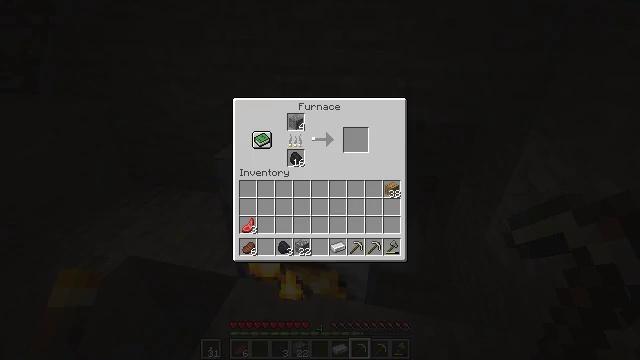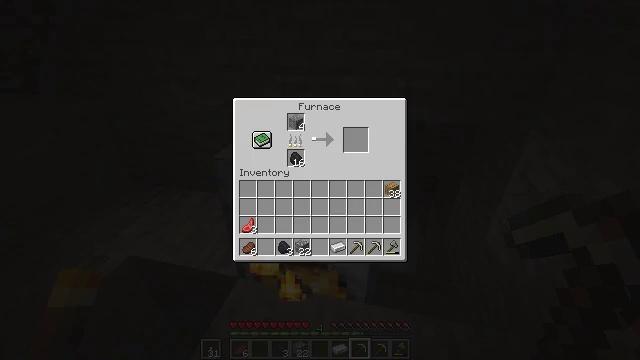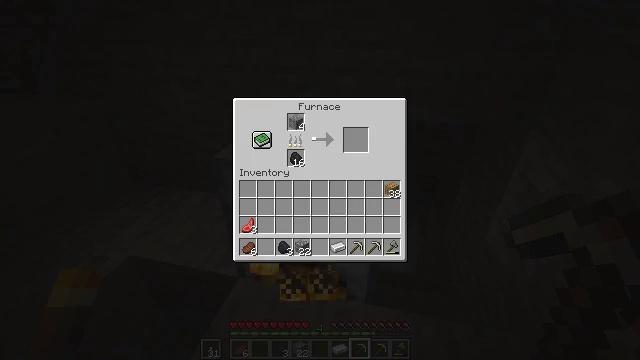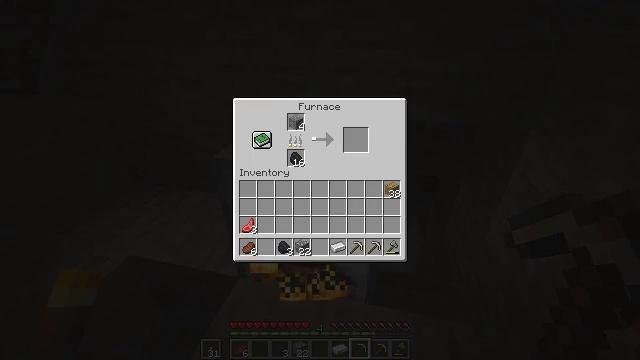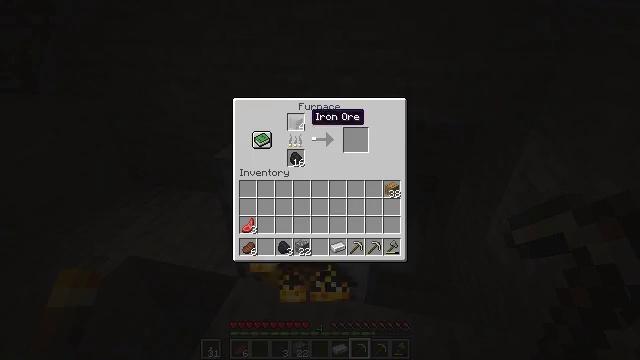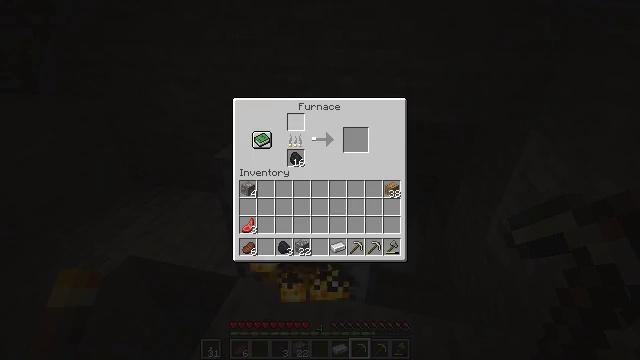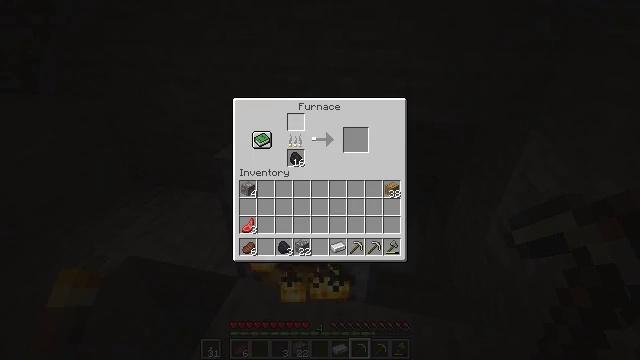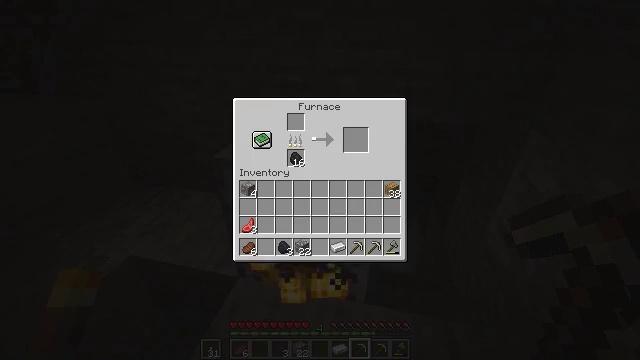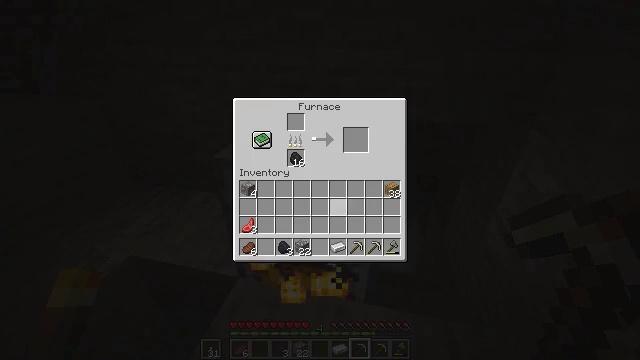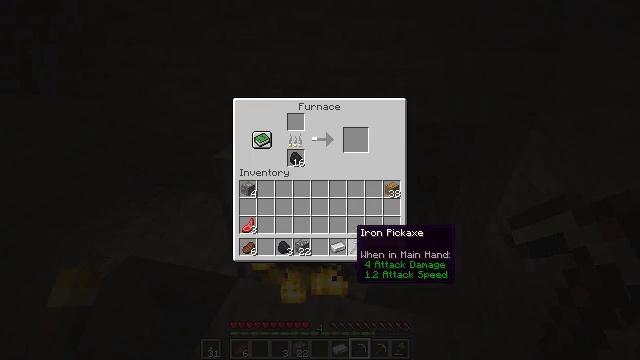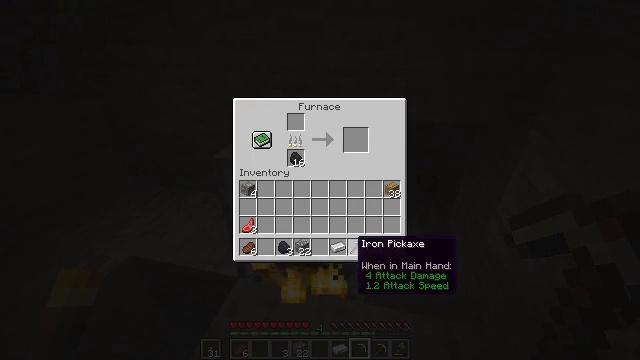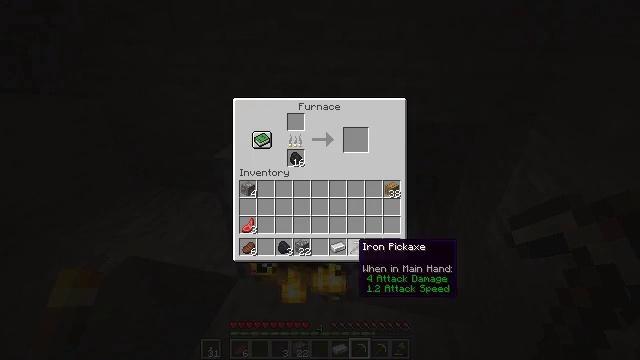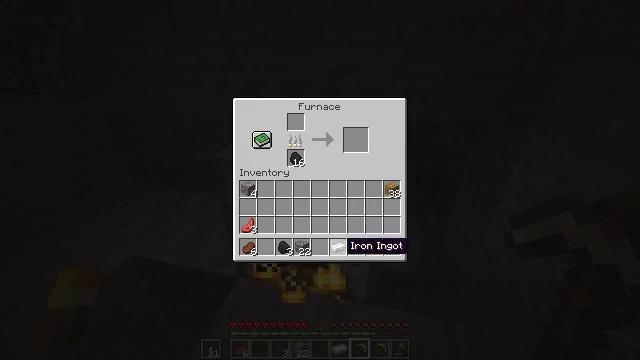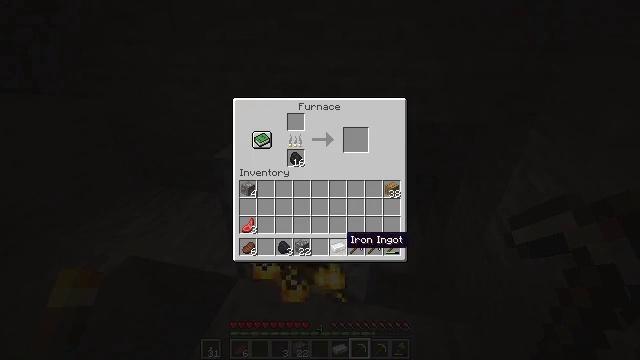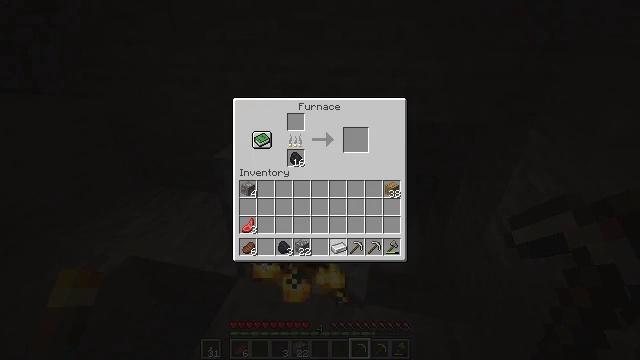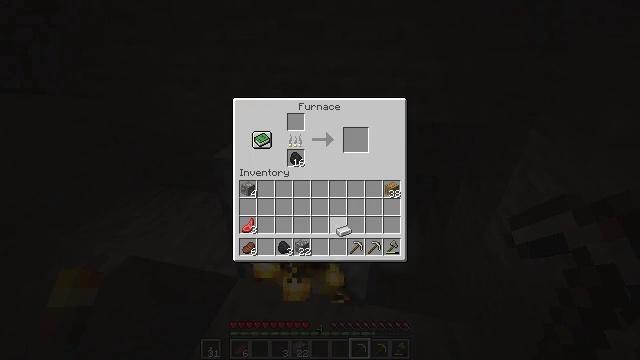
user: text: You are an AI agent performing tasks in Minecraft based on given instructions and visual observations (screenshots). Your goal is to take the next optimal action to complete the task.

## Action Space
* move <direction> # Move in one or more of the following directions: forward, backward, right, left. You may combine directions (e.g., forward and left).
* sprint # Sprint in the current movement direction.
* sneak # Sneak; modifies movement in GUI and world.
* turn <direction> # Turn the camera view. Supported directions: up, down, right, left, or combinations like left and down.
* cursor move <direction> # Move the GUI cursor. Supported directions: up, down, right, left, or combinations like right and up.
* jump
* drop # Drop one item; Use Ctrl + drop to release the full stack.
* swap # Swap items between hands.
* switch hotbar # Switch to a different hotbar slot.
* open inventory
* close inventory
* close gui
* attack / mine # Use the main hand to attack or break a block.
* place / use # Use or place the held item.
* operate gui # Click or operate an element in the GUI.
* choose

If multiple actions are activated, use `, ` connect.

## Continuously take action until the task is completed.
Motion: motion action
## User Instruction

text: Smash the furnace to retrieve it.
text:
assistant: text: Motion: sneak, open gui
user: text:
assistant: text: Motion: sneak
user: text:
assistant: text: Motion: sneak, cursor move left
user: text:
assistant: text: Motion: sneak
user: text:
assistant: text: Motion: sneak, operate gui
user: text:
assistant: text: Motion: sneak, operate gui
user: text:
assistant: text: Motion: sneak, cursor move down
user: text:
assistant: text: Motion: sneak, cursor move right and down
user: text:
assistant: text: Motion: sneak, cursor move right and down
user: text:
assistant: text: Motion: cursor move down
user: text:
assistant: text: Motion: no_op
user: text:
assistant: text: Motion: cursor move left
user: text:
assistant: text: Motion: no_op
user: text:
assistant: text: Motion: operate gui
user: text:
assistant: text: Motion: cursor move up, operate gui
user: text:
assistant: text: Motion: cursor move right and up
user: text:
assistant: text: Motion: no_op
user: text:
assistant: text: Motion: no_op
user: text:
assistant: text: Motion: no_op
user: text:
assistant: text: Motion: no_op
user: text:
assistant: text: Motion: operate gui
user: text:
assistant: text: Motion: operate gui
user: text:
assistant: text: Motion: operate gui
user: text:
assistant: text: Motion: no_op
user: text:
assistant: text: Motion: no_op
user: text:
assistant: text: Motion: no_op
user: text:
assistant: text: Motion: cursor move left
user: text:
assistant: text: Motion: cursor move left and up
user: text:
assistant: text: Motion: no_op
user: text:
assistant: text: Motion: cursor move left